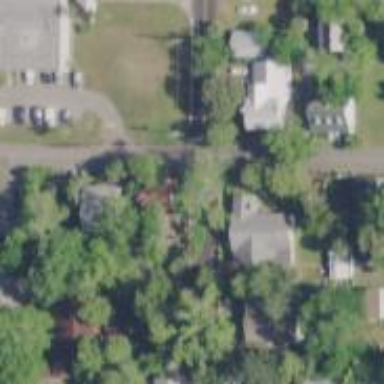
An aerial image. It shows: Neighbourhood with historic district.